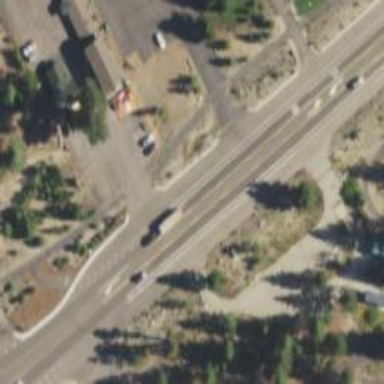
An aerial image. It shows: Asphalt road classified as trunk highway.